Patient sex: M
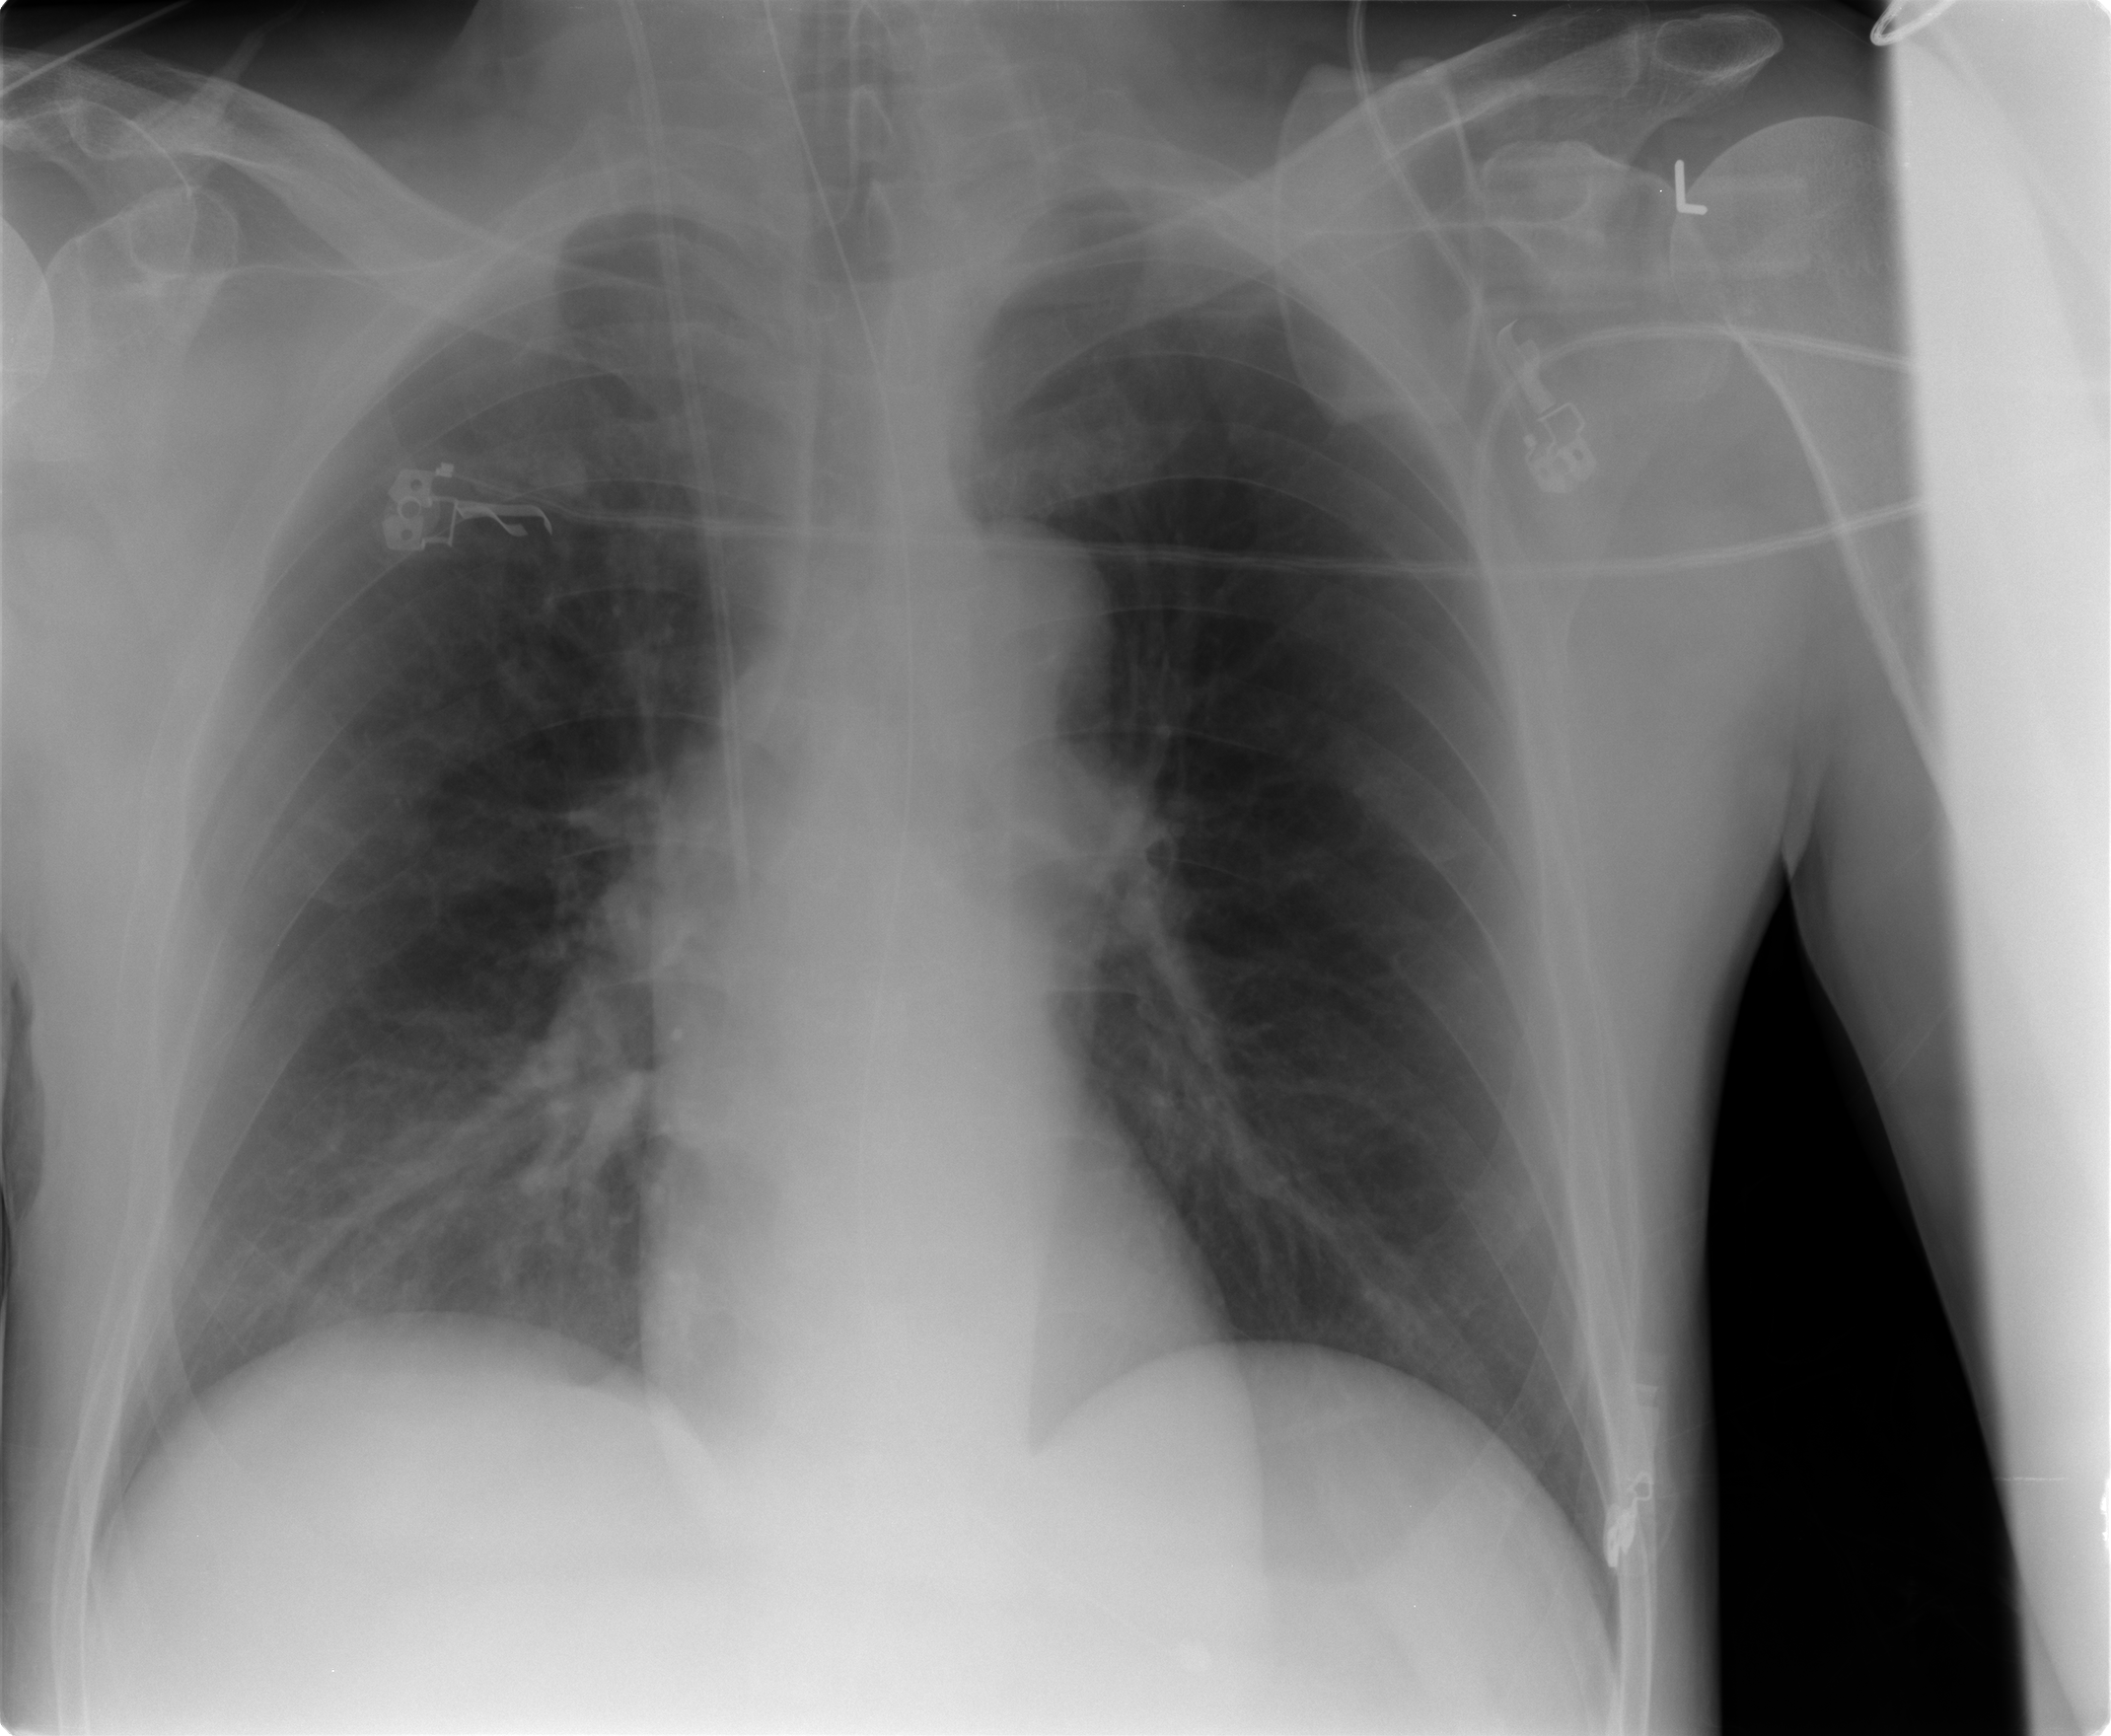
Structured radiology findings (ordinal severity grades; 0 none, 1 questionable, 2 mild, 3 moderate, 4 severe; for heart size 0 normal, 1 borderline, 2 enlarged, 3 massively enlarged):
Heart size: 0
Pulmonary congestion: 0
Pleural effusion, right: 0
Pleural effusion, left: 0
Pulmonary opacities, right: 1
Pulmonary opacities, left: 0
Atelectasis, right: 1
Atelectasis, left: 0